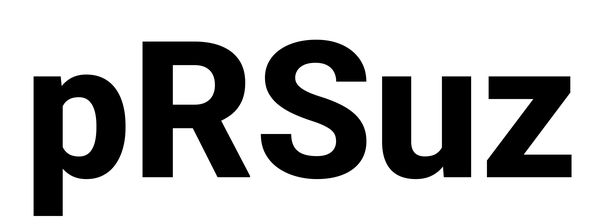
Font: Roboto_ExtraBold